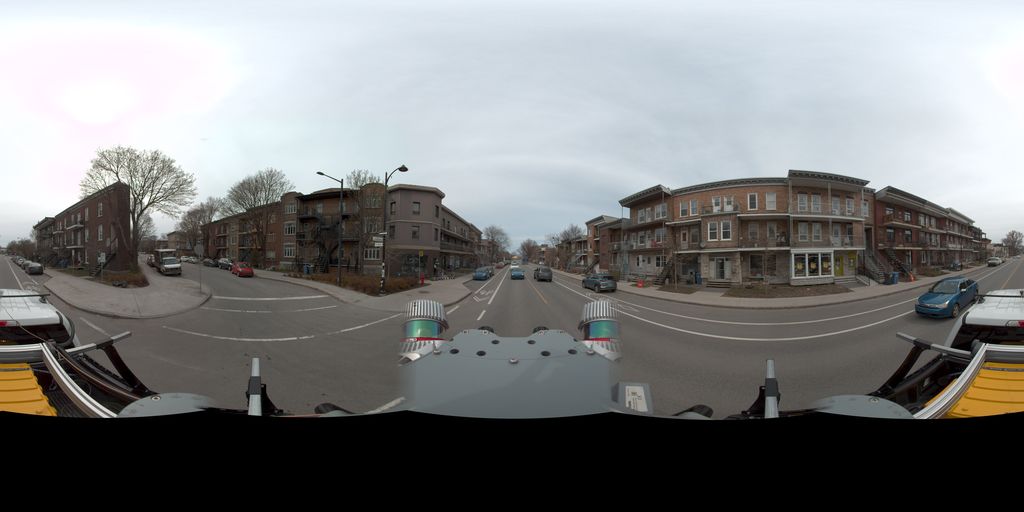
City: quebec_city